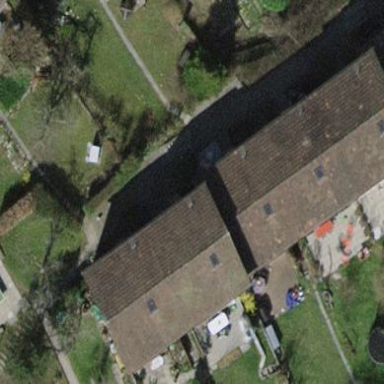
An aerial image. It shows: Simple house.